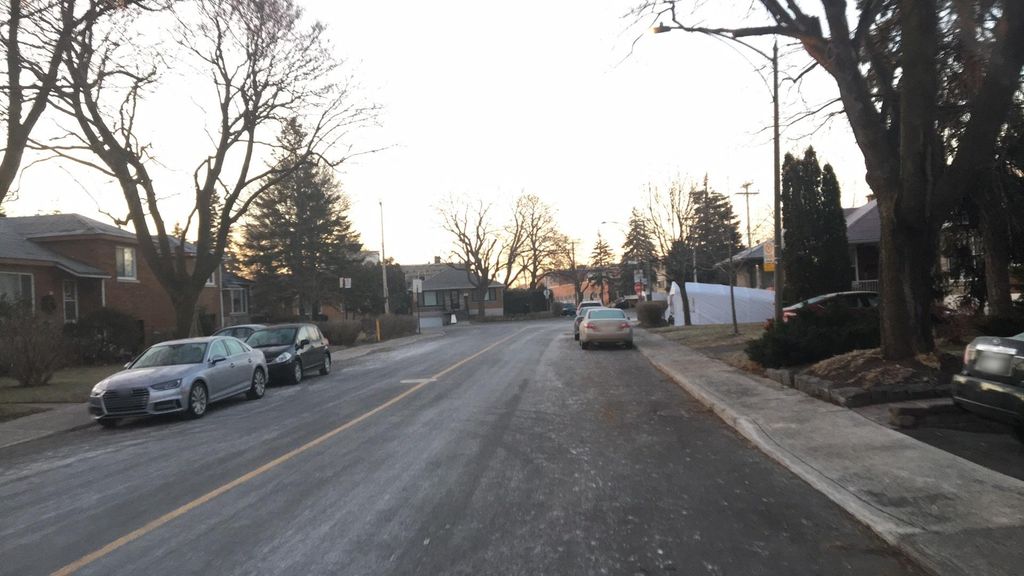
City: montreal